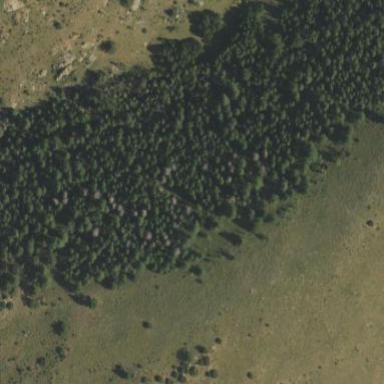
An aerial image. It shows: Dense evergreen needle-leaved woodland with trees all around.